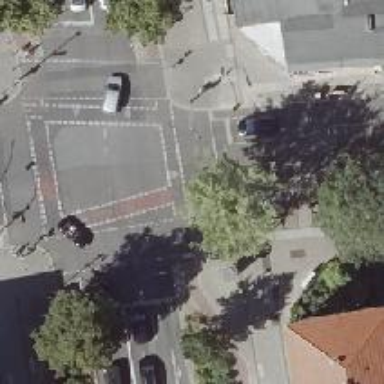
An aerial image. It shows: Asphalt road in living street with separate sidewalk.